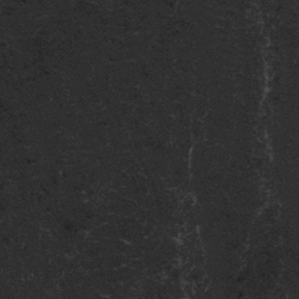
Label: frost